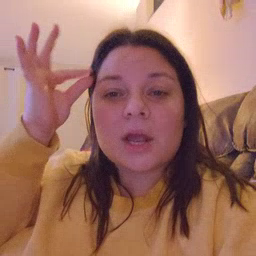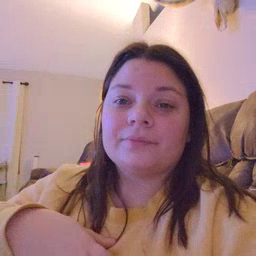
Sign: hair